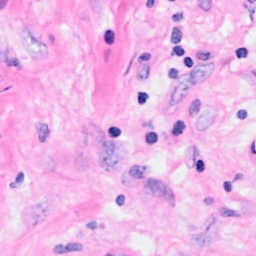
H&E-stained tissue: Breast